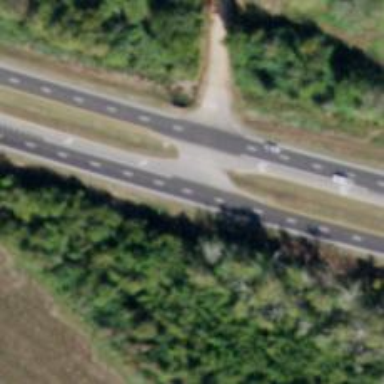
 surfaced with asphalt. It is classified as trunk highway."